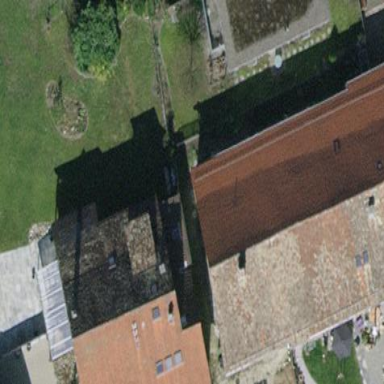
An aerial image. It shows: Building with tiled roof.